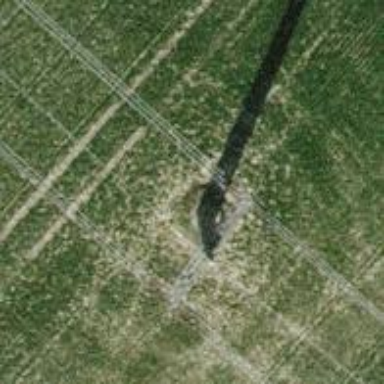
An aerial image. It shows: Power line is depicted.